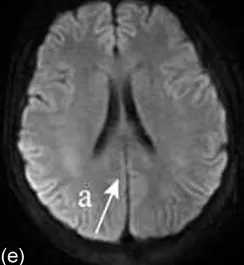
Magnetic resonance images. /. DWI showing that the high signal in the corpus callosum has basically disappeared.
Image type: radiology (mri)